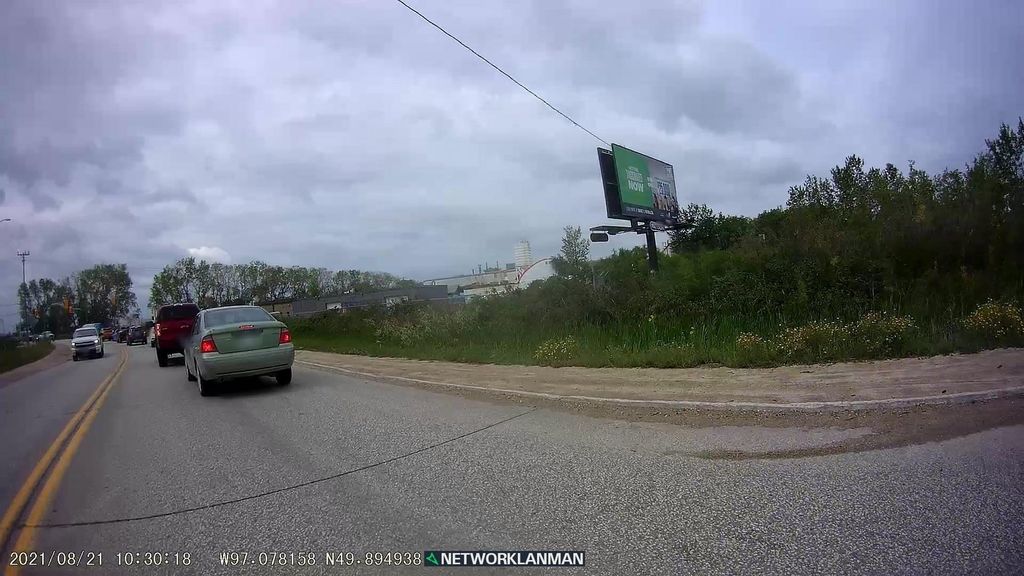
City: winnipeg